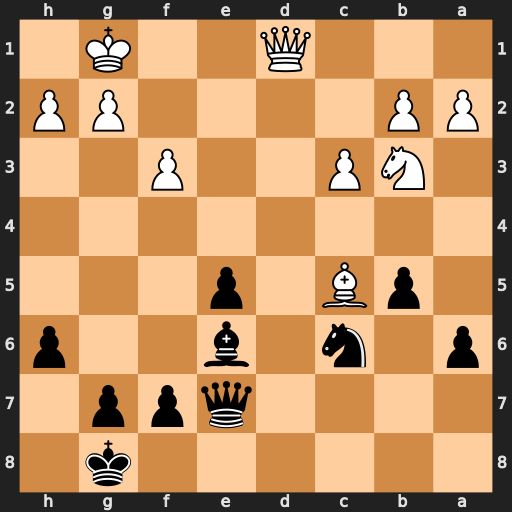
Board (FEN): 6k1/4qpp1/p1n1b2p/1pB1p3/8/1NP2P2/PP4PP/3Q2K1
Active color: b
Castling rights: -
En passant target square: -
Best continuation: Bxb3 Bxe7 Bxd1